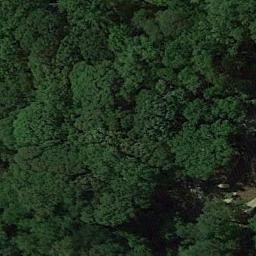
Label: forest